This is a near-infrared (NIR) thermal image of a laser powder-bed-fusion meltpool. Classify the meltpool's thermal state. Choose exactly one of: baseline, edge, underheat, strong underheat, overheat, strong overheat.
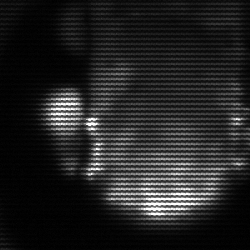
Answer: baseline